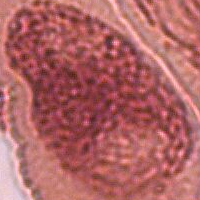
Label: prophase